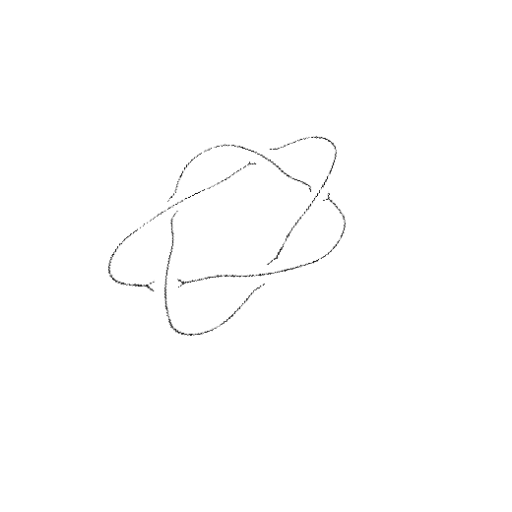
Crossing number: 5